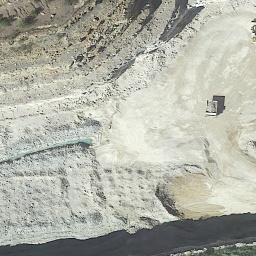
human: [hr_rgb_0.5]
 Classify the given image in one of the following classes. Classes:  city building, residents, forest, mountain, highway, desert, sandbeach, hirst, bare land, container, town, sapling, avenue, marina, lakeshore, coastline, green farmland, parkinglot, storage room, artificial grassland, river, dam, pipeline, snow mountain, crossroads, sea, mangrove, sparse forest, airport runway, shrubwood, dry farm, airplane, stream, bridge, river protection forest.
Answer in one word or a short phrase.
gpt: bare land